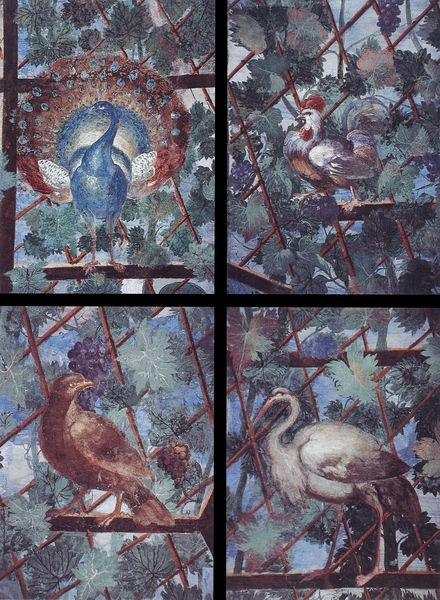
Titel: Villa Giulia
Künstler: Giacomo Barozzi da Vignola
Standort: Rom, Villa Giulia (EU - I - Latium)
Schlagwörter: adler, baum, blau, blätter, falke, vogel, ocker, braun, fenster, schwarz, weiss, rot, beige, federn, taube, bild, öl, ast, vögel, gitter, blatt, pflanze, pflanzen, stock, ranken, trauben, rad, wein, rechtecke, pfau, weintrauben, glasmalerei, faun, geier, greifvogel, stange, hahn, huhn, traube, weintraube, reben, gockel, storch, pfaue, pfauenfedern, traubem, weintarube, weintrauiben